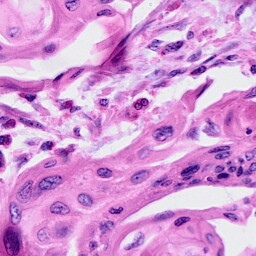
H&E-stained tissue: Cervix